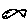
Label: fish